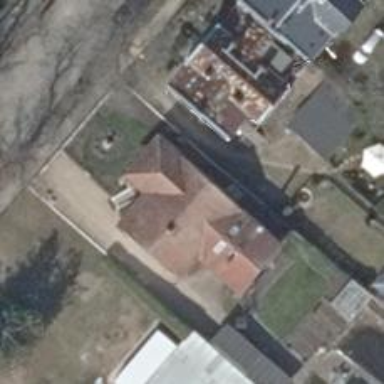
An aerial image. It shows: View of roof edge.